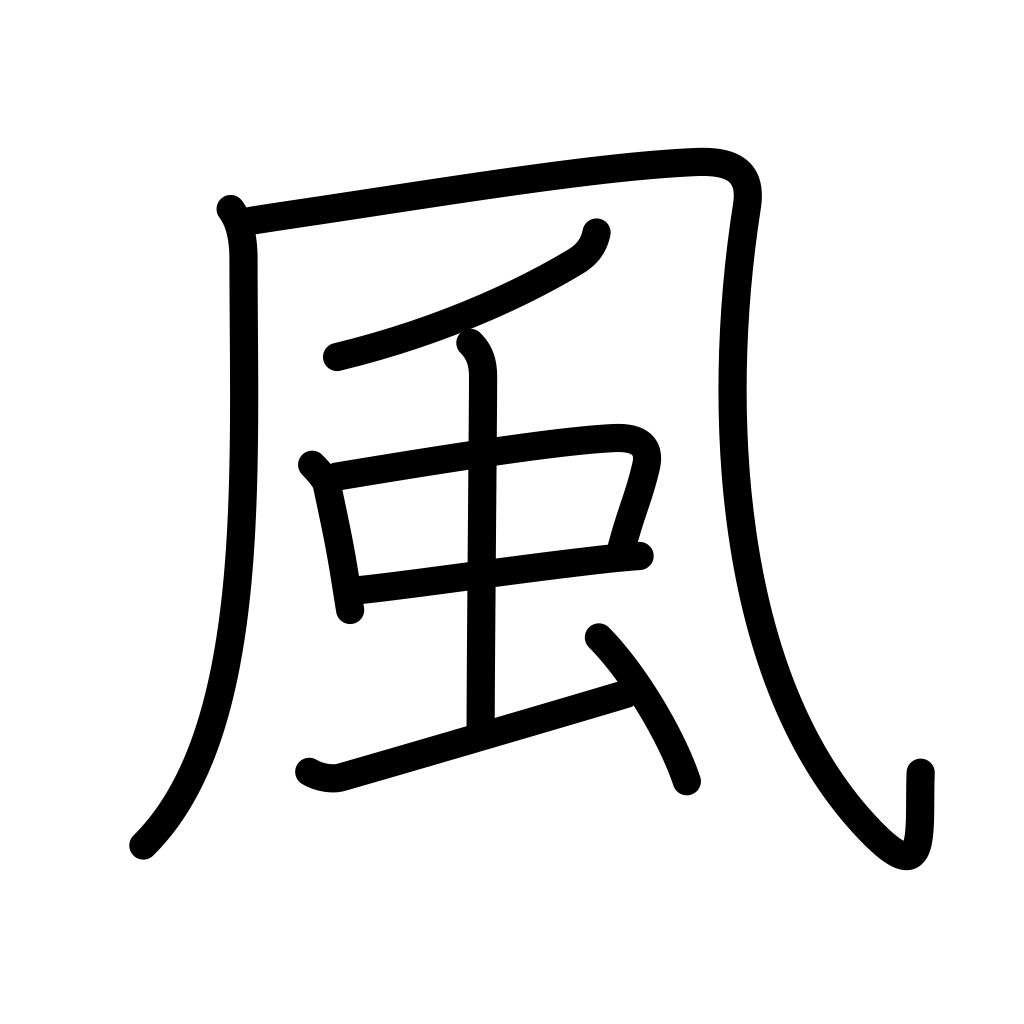
Meaning: wind, air, style, manner